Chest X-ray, AP view. Patient: 29 years old, sex F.
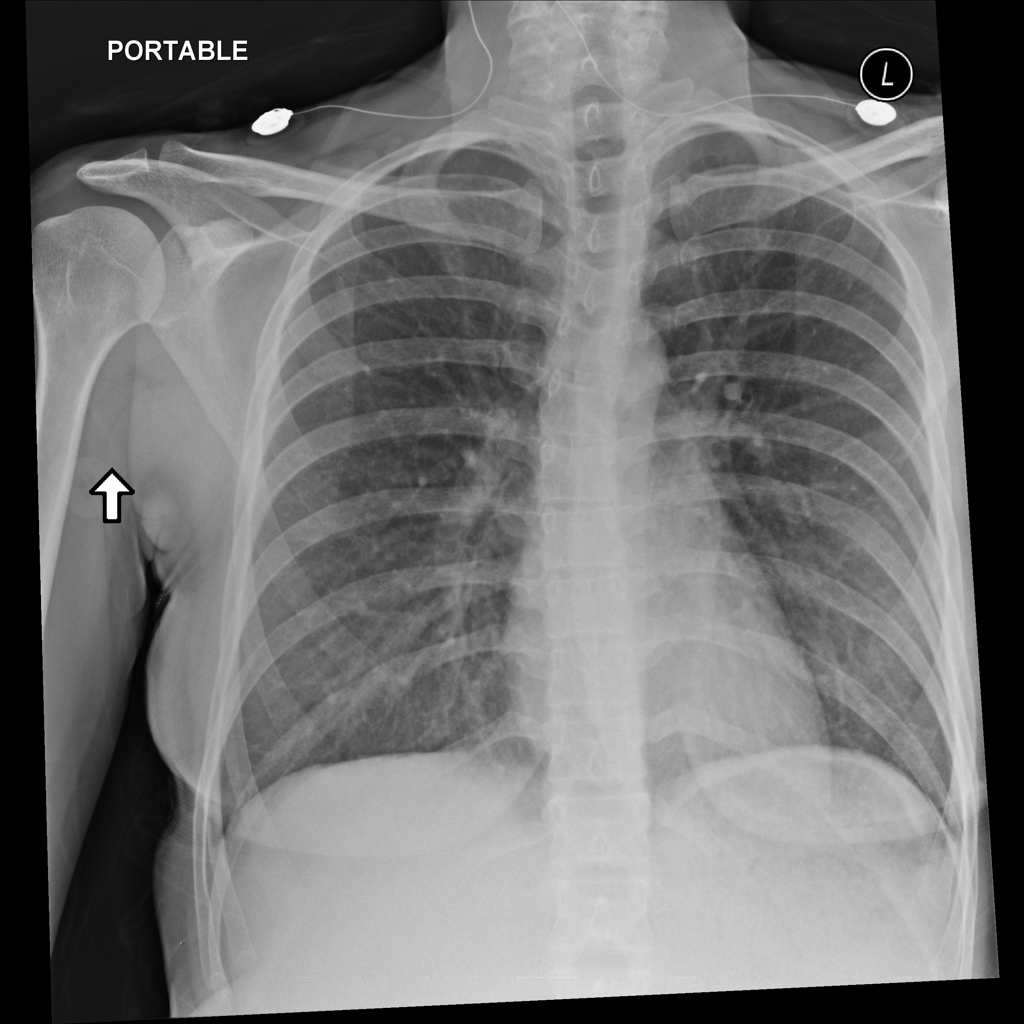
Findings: No Finding